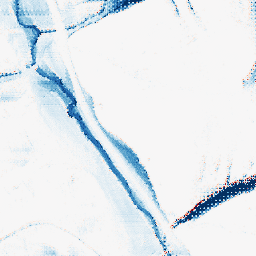
Category: morphological
Decomposition family: morphological_rect
Decomposition parameters: operation: closing
width: 50
height: 20
Upsampling method: regularized
Upsampling parameters: scale: 2
lambda_reg: 0.1
Upsampling scale: 2